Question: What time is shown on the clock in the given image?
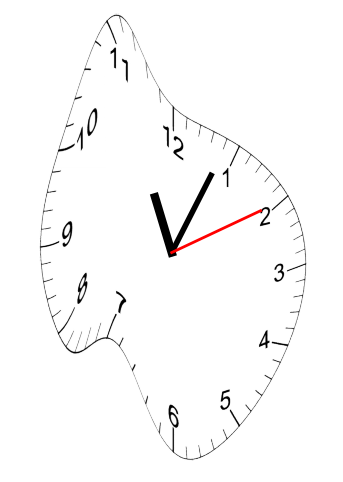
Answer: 11:04:10